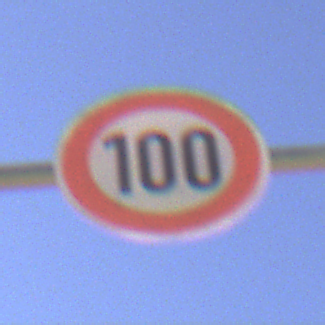
Verkehrszeichen: Geschwindigkeit100
Umgebung: Outdoor, Nature
Tageszeit: MorningAfternoon
Wetter: Clear
Licht: Natural
Jahreszeit: NotSpecified
Kontrast: HighContrast